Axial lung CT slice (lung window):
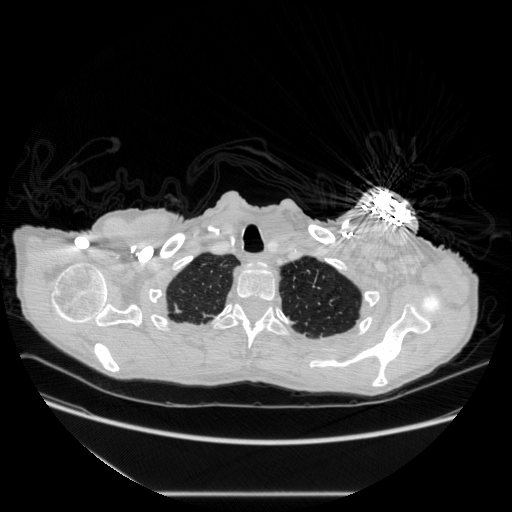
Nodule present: no